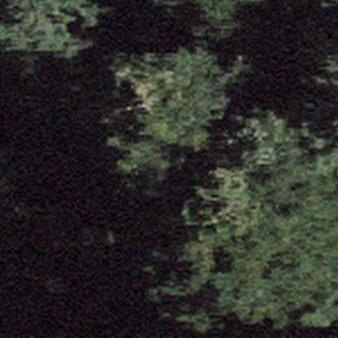
Label: other